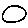
Label: circle